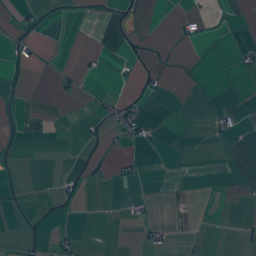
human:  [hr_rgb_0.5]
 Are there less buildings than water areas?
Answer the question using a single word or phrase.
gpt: no

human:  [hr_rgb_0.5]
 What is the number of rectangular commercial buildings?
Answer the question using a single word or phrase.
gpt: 0

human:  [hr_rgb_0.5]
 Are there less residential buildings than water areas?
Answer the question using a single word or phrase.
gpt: no

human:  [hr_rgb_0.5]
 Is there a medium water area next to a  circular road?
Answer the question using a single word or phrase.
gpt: no

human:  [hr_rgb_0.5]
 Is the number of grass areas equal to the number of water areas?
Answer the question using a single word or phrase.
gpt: no

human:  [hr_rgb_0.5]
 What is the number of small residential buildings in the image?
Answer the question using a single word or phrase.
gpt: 213

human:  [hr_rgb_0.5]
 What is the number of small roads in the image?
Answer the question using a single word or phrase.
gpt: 41

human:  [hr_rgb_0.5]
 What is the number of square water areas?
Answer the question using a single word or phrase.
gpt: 0

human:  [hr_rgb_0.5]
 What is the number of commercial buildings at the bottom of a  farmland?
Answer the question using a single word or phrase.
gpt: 4

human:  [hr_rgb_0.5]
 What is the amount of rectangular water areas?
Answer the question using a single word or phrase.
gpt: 4

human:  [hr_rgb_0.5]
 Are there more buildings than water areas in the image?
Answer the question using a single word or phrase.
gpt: yes

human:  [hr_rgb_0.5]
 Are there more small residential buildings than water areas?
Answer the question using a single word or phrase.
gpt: yes

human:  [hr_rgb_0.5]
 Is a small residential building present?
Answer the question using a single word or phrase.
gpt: yes

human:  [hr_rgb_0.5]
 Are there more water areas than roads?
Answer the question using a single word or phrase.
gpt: no

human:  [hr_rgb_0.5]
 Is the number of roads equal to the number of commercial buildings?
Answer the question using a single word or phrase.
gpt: no

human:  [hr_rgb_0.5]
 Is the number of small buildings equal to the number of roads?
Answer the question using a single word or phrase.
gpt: no

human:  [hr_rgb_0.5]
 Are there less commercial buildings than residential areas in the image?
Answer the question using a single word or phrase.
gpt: no

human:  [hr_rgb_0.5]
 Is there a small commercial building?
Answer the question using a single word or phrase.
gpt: yes

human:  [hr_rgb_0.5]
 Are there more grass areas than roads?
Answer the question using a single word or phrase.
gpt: yes

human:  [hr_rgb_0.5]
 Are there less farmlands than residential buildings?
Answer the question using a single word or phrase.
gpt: yes

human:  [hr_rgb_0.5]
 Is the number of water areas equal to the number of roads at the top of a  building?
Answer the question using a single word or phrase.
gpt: no

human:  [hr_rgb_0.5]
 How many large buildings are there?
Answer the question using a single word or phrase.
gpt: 0

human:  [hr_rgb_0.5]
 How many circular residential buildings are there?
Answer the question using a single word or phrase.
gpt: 1

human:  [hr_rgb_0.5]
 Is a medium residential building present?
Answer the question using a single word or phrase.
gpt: yes

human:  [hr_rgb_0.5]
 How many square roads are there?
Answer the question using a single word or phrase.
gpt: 0

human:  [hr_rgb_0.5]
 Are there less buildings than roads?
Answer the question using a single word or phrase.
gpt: no

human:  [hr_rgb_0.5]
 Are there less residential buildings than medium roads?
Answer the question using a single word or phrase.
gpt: no

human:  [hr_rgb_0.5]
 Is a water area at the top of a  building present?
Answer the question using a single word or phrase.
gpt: yes

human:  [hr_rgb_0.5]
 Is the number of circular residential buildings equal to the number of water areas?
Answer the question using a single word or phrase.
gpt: no

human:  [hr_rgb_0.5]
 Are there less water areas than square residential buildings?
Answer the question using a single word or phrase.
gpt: no

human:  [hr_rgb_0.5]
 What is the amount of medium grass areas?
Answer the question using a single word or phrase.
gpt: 8

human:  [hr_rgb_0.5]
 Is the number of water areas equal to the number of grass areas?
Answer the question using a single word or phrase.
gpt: no

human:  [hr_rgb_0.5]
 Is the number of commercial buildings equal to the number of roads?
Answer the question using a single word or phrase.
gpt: no

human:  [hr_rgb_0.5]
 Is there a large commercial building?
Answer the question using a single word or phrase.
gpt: no

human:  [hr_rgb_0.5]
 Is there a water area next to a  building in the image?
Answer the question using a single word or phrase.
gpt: yes

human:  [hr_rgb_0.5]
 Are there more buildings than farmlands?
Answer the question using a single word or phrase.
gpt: yes